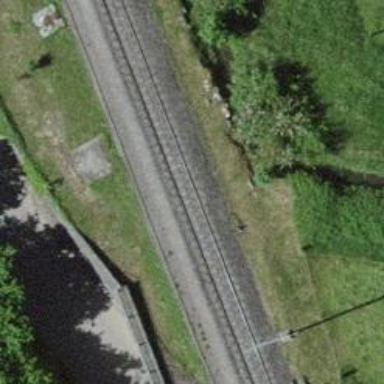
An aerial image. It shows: Railway signal.